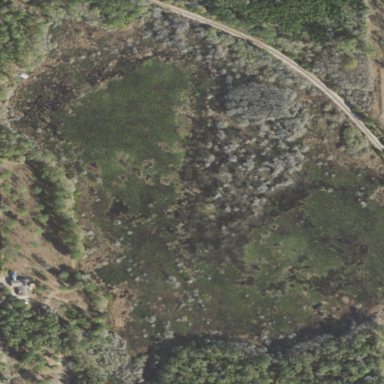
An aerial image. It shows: Marsh wetland.